Question: I want to disable by default some of the controls in the Project Wizard created with <URL>.
The code:
'''
<input class="CheckBox" type="checkbox" id="BOX1" title="Box 1">
'''
creates a checkbox.
So I've tried both:
'''
<input class="CheckBox" type="checkbox" id="BOX1" title="Box 1" disabled>
'''
and:
'''
<input class="CheckBox" type="checkbox" id="BOX1"
title="Box 1" disabled="disabled">
'''
But none of them worked (checkbox is still enabled).
I was even trying including JS:
'''
alert('JS works'); //alert occured (indeed, JS works in general)
document.getElementById("BOX1").disabled = true; //did not work
'''
For the example, here the "Use HTML dialog" is disabled, and I want to get the same effect on my control (the screenshot is from MFC wizard, but it doesn't matter):

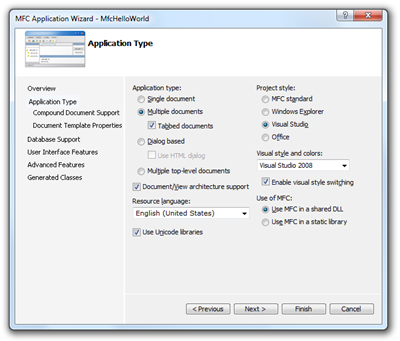
Answer: I'm basing my answer on an older version of Visual Studio (2010) which probably has a different Wizard system, but at least it's an answer...
Looking at the MFC AppWizard, the method for creating the (by-default disabled) checkbox is to have a basic checkbox with a name (in this case 'HTML_DIALOG'). The wizard HTML has an 'onload' method that calls some JScript to initialise the page with your required default settings:
'''
function InitDocument(document) {
...
HTML_DIALOG.disabled = true;
HTML_DIALOG_LABEL.disabled = true;
...
}
'''
The Visual Studio app wizards are generally located under you base VS install directory, in (for example) 'VC\VCWizards'. The MFC AppWizard I referenced above is even deeper, under (for my install and locale) 'AppWiz\MFC\Application\htmlC3'. The exact path may vary depending on version and language.
For your example, you could go the following route, if that's the only item you want to default-disable:
'''
<body ... onload="BOX1.disable=true;">
'''
Otherwise call an onload method:
'''
<body ... onload="initialise(document);">
...
</body>
<script language="JSCRIPT">
function initialise(document) {
BOX1.disabled = true;
BOX1_label.disabled = true;
}
</script>
'''
As I say, that's based on VS2010, and also completely untested, but from that I get the impression that your HTML tags themselves shouldn't contain defaults, they are set after the HTML has loaded. This approach actually gives you more scope to "tweak" the defaults based on parameters. I guess.